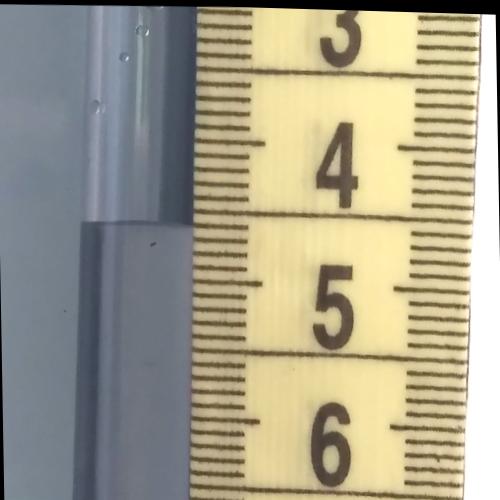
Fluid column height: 4.6 cm